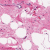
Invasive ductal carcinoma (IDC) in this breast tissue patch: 0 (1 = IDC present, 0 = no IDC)